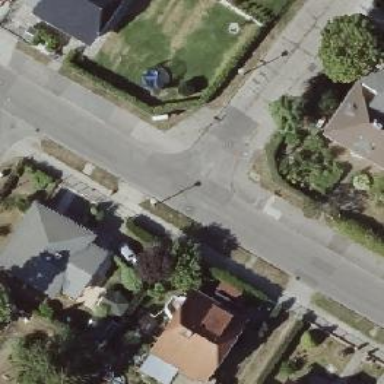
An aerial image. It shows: Residential road with asphalt surface. There are separate sidewalks on both sides of the road.